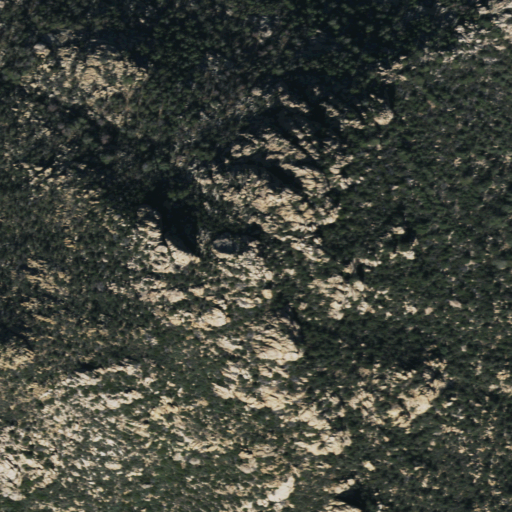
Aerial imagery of mountain in Arizona named Rocky Boy Peak containing evergreen forest and shrub